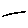
Label: line